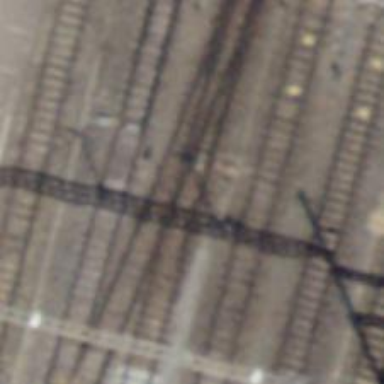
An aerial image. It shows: Railway switch.